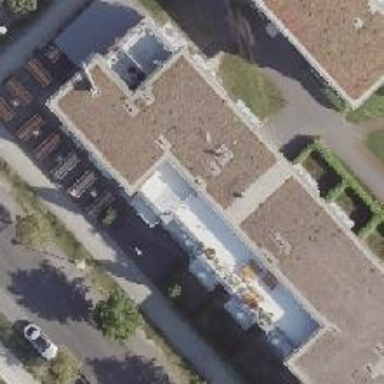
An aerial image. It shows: Hotel.